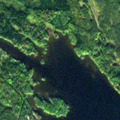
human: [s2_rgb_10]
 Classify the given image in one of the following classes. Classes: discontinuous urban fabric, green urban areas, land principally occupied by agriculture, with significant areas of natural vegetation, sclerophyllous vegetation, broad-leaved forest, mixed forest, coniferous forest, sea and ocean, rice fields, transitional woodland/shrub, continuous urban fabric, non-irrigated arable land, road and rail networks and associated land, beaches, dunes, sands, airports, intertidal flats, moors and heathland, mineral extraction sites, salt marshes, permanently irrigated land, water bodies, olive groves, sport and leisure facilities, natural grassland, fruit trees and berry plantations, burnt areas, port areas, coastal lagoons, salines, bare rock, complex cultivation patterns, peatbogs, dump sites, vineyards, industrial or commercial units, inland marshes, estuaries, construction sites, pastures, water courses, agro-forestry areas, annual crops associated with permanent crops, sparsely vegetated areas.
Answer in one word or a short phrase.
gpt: mixed forest, water bodies